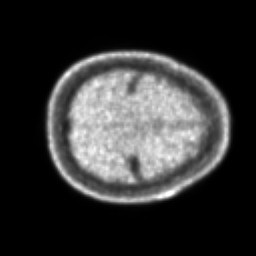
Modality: PET
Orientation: axial
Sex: male
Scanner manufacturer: ge